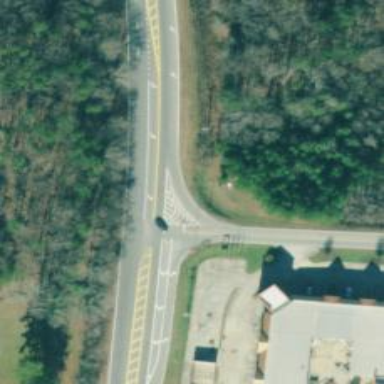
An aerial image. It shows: Stop road.